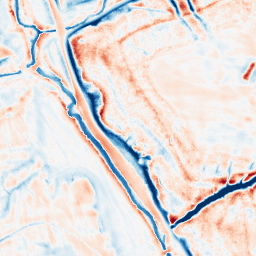
Category: edge_preserving
Decomposition family: bilateral
Decomposition parameters: d: 21
sigma_color: 150
sigma_space: 75
Upsampling method: bicubic
Upsampling parameters: scale: 4
Upsampling scale: 4